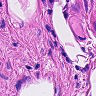
Metastatic tissue present: no